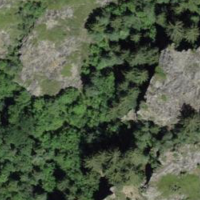
EUNIS habitat code: 44
Species observed at this site:
Orchis pallens